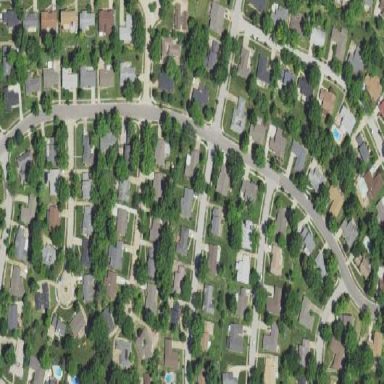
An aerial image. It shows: This residential area consists of single-family homes.